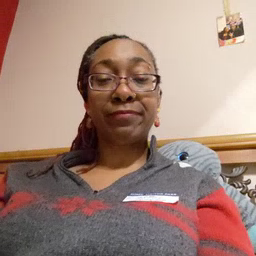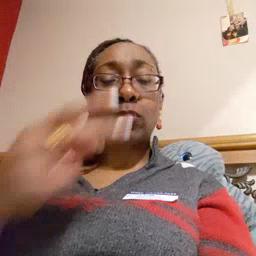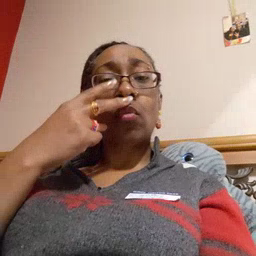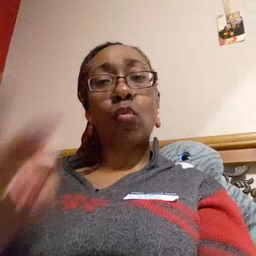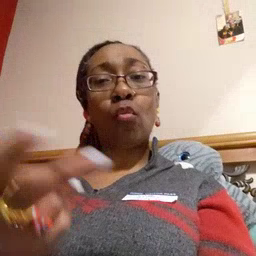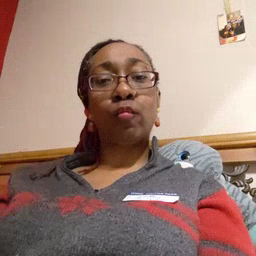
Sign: look